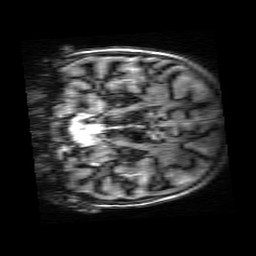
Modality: MP2RAGE
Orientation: coronal
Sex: female
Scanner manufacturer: siemens
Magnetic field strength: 3 T
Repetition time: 5 s
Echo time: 0.00368 s